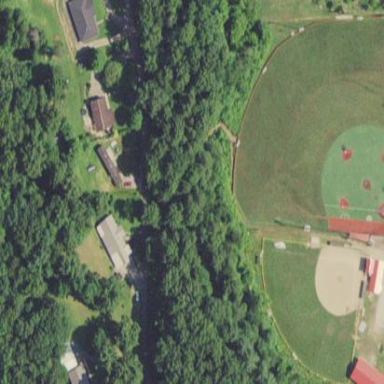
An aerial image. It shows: Baseball pitch for leisure land activities.